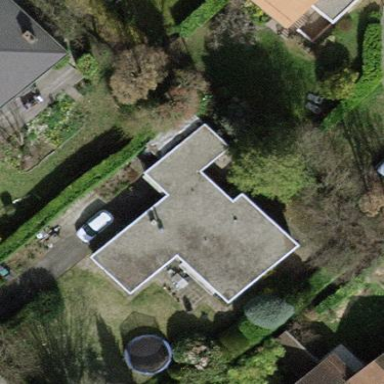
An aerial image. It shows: Garden surrounded by fence.